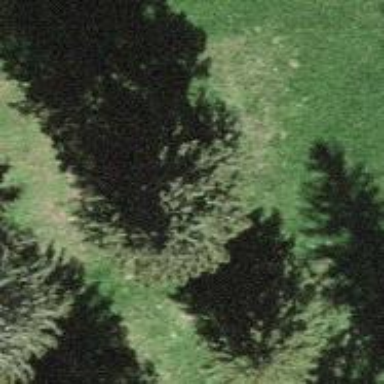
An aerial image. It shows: Beautiful tree in nature.